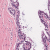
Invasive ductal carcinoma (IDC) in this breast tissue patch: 0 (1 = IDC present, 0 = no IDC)